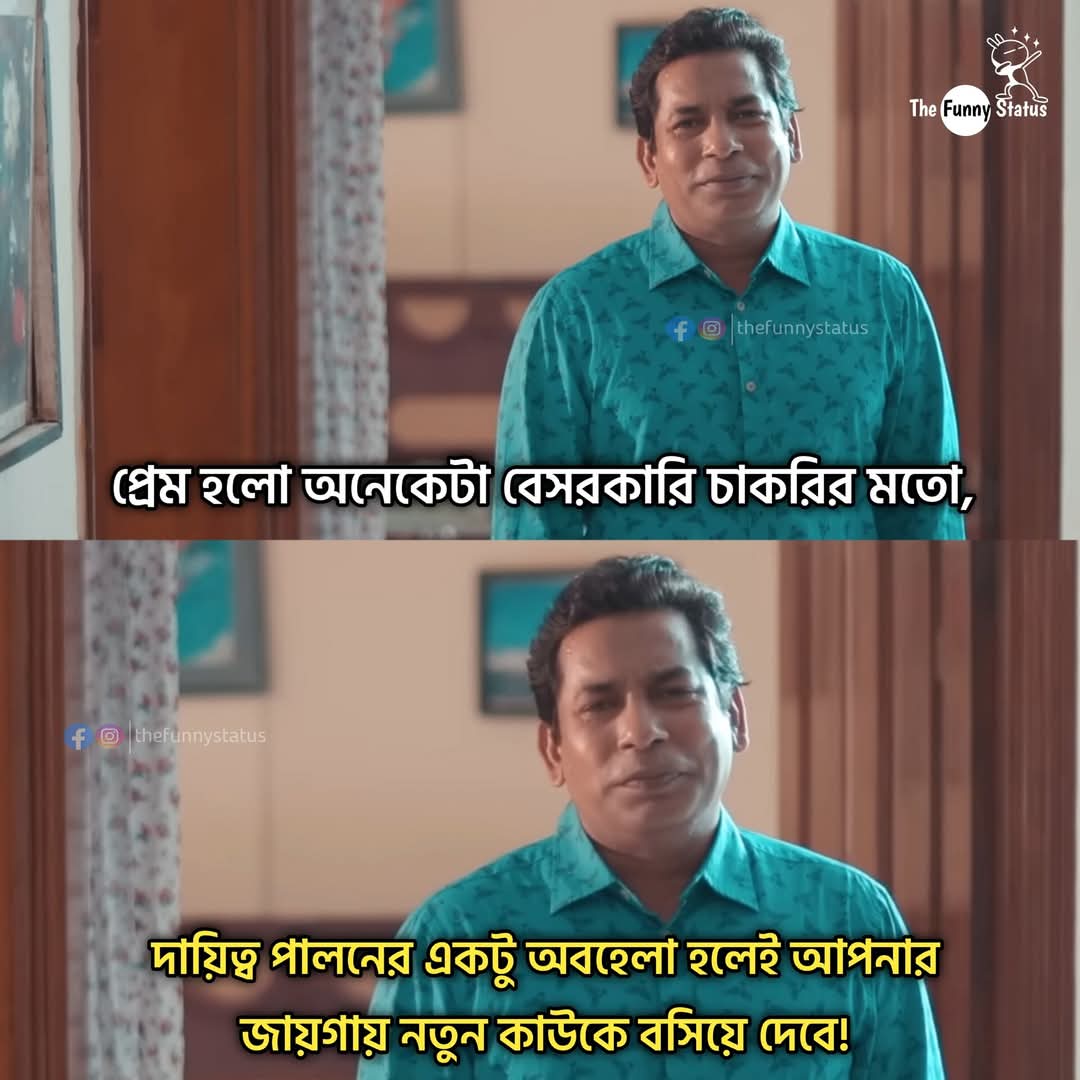
Text: প্রেম হলো অনেকেটা বেসরকারি চাকরির মতো,
দায়িত্ব পালনের একটু অবহেলা হলেই আপনার জায়গায় নতুন কাউকে বসিয়ে দেবে!
Label: Non Hate